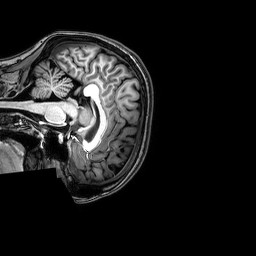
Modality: T1w
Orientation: sagittal
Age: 22
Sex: female